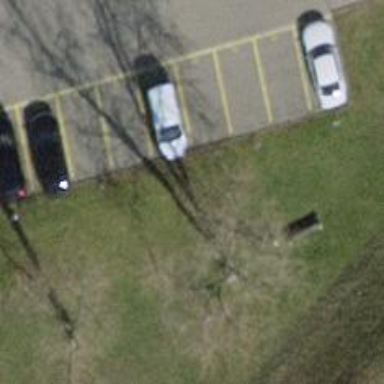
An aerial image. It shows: Brown bench.